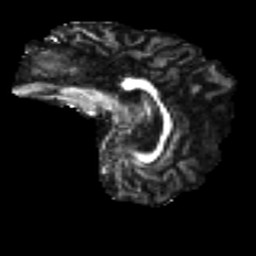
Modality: FA
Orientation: sagittal
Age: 64
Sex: female
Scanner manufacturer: ge
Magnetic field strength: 3 T
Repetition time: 7.8 s
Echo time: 0.0606 s